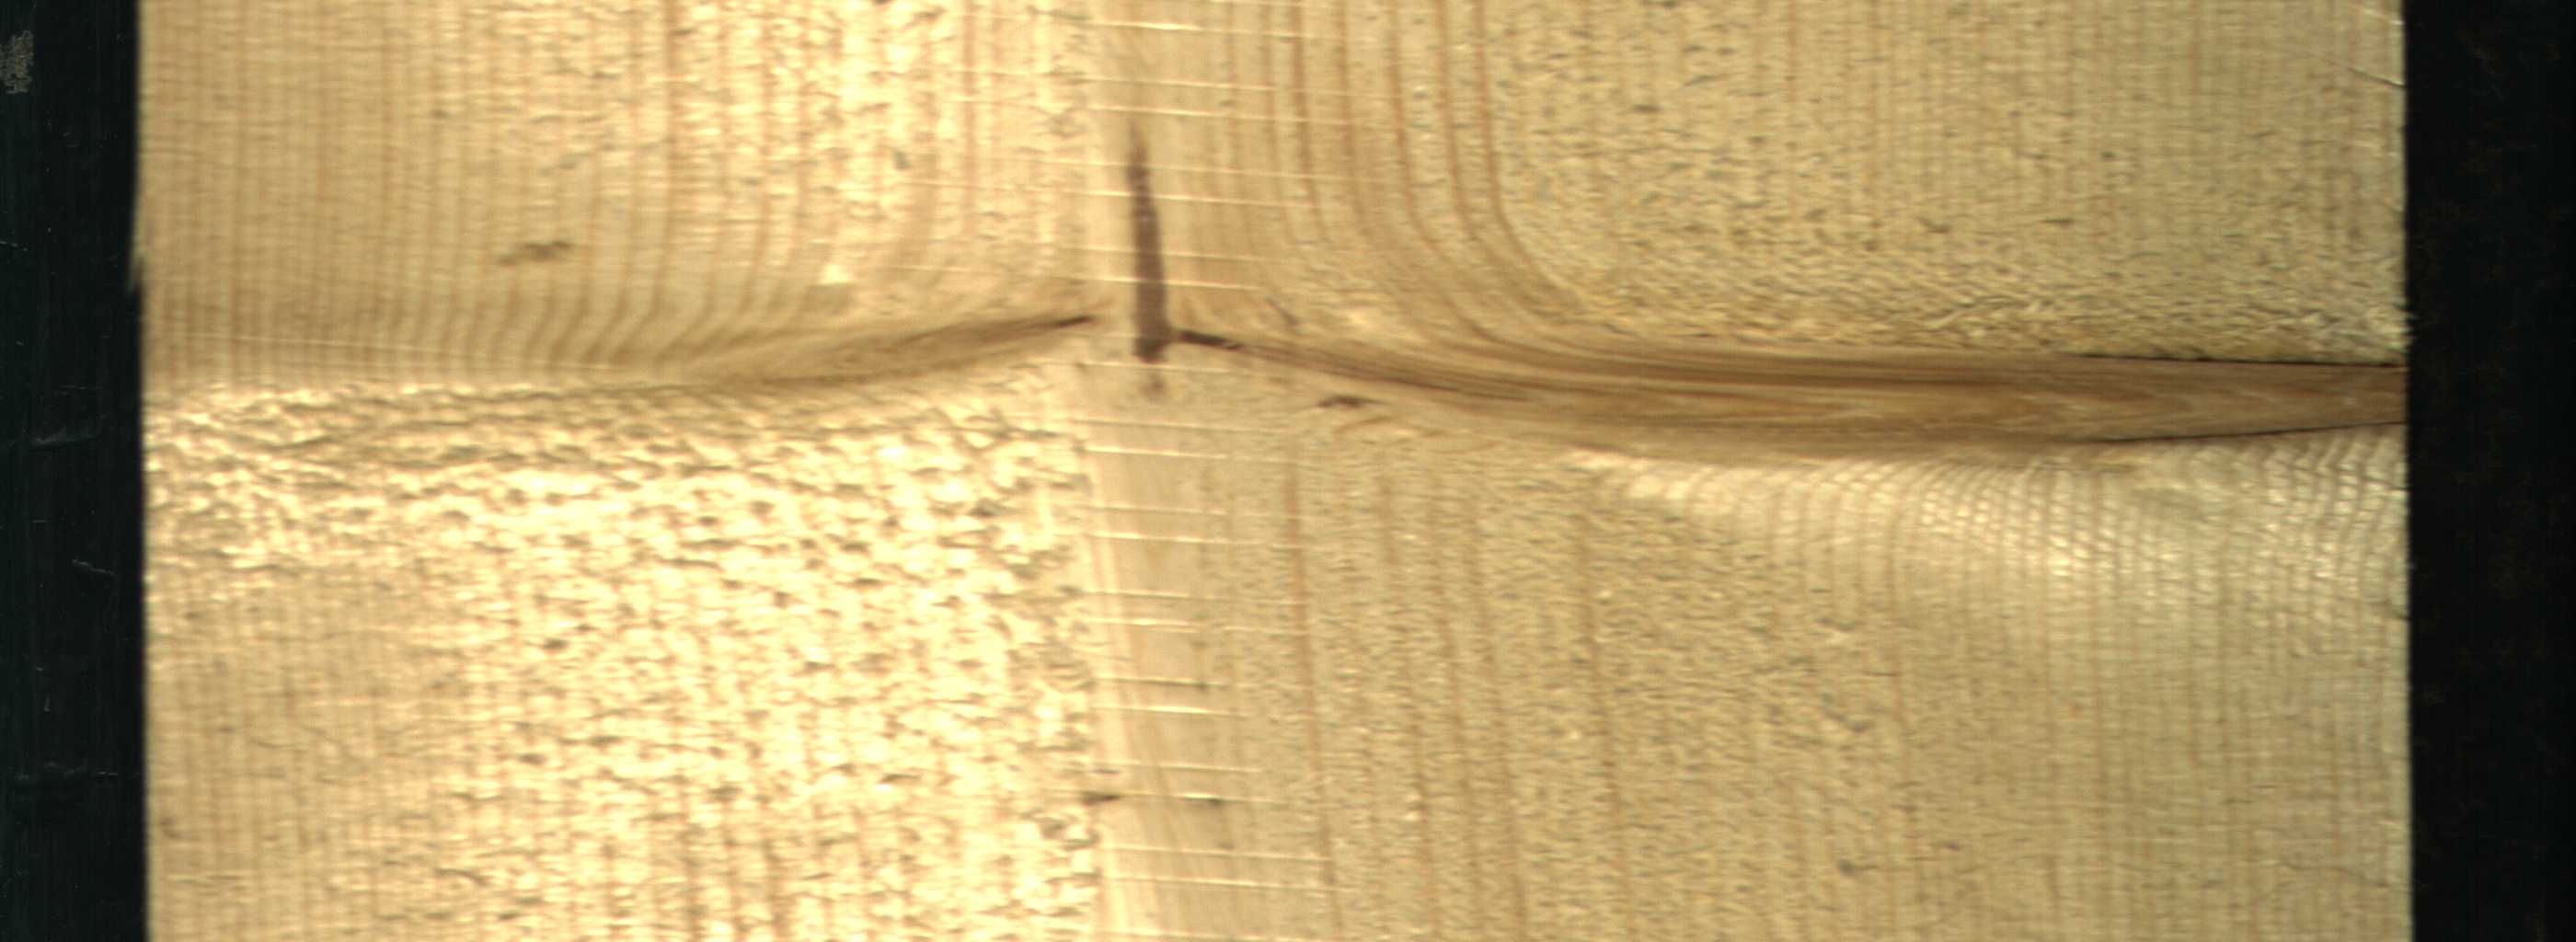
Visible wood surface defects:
Marrow
Live_Knot
Live_Knot